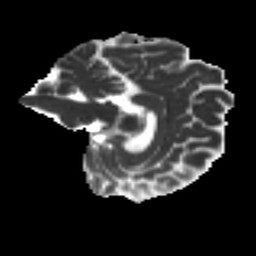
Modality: MD
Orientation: sagittal
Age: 34
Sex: female
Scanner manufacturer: ge
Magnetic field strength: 3 T
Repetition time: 7.8 s
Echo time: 0.0606 s